Как показано на рисунке, шары $1$ и $2$ массой $m$ соединены жёстким лёгким стержнем длины $l$, и вся система прислонена к углу стены так, что шар $1$ находится сверху. Считайте, что стена и земля гладкие. В начальный момент времени шару $2$ придают малую скорость вправо.
Найдите, при каком значении угла $\theta$ шар $1$ впервые оторвётся от стенки.
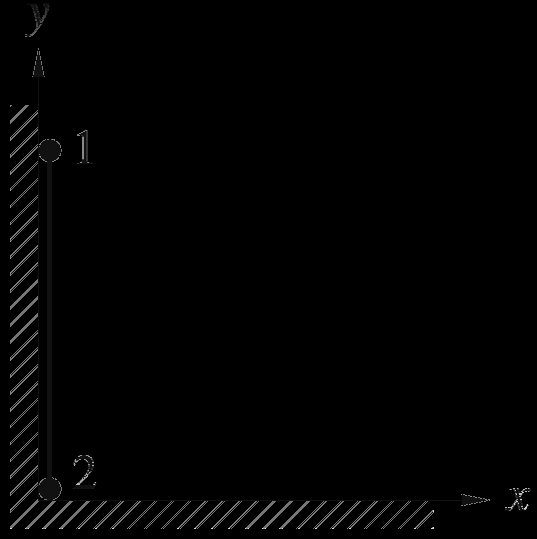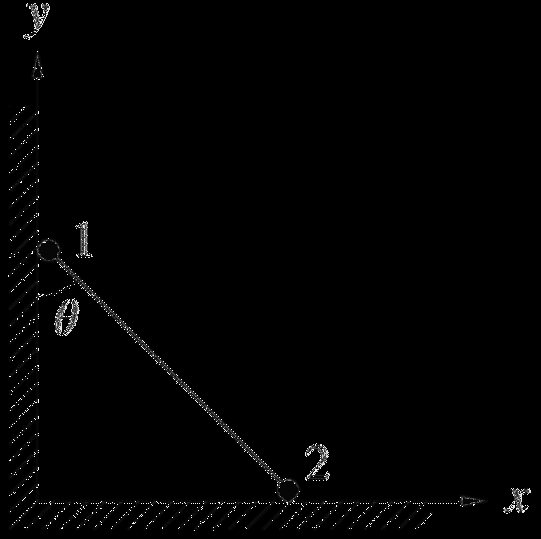
Найдите, при каком значении угла $\theta$ шар $1$ впервые оторвётся от стенки.
Ответ: $$\theta = \arccos{\frac{2}{3}}.$$
Темы:
T, Механика, Динамика, Китайские